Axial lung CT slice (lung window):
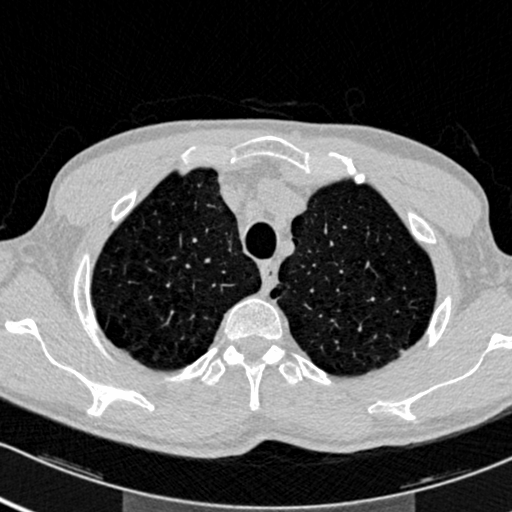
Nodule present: no